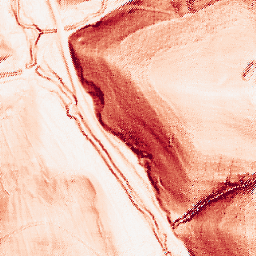
Category: morphological
Decomposition family: morphological_gradient
Decomposition parameters: size: 3
shape: square
Upsampling method: regularized
Upsampling parameters: scale: 4
lambda_reg: 0.1
Upsampling scale: 4